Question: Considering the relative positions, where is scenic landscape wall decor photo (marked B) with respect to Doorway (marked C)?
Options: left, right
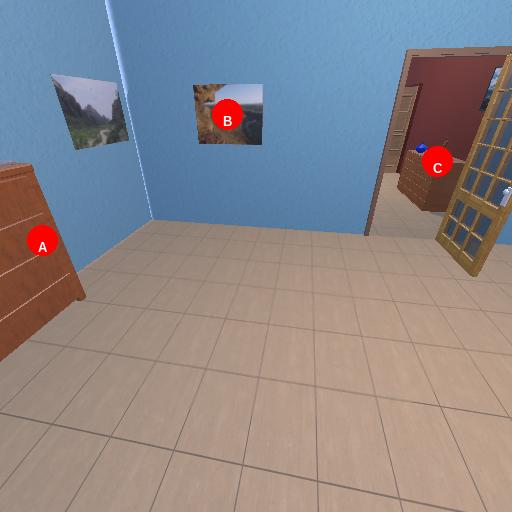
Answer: left